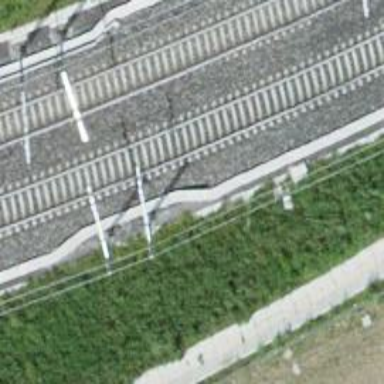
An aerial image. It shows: Single-track electrified railway with contact line.